Interaction volume radius: 10 \u00c5
Interaction volume height: 10 \u00c5
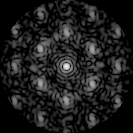
Disorder parameter: 0.554